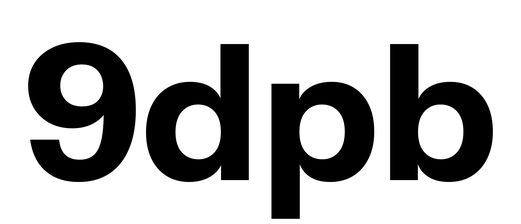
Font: InstrumentSans_Bold